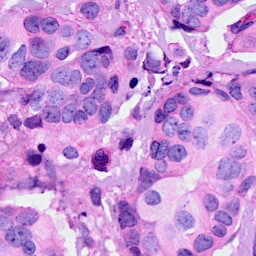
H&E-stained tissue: Breast